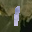
Label: 1